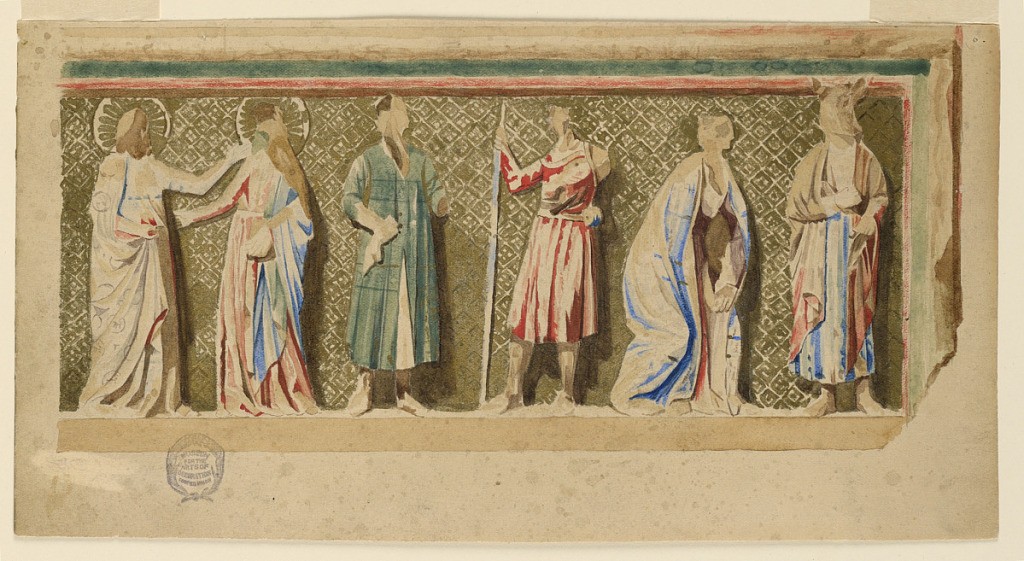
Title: Study of "Altarpiece of Saint-Germer-de-fly," Paris, France
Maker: Francis Augustus Lathrop, American, 1849–1909
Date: ca. 1870
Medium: Brush and watercolor, graphite on paper
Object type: Drawing
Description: Sketch of the altarpiece of Saint-Germer-de-fly. The Visitation is depicted with Edward the Confessor giving his ring to Saint John disguised as a pilgrim.